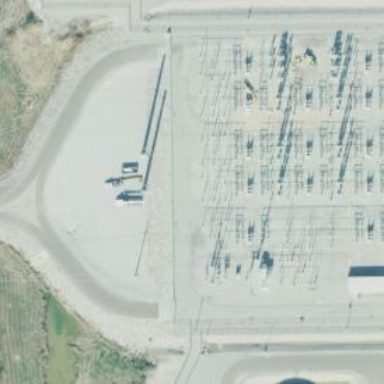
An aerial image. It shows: Switch for power supply.